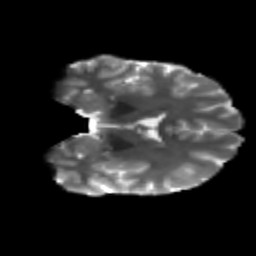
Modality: T2w
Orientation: coronal
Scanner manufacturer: siemens
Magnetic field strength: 3 T
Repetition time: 4.16 s
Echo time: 0.0806 s